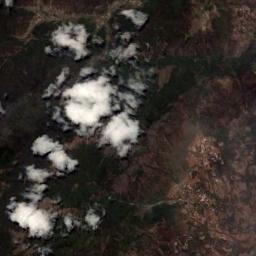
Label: cloud